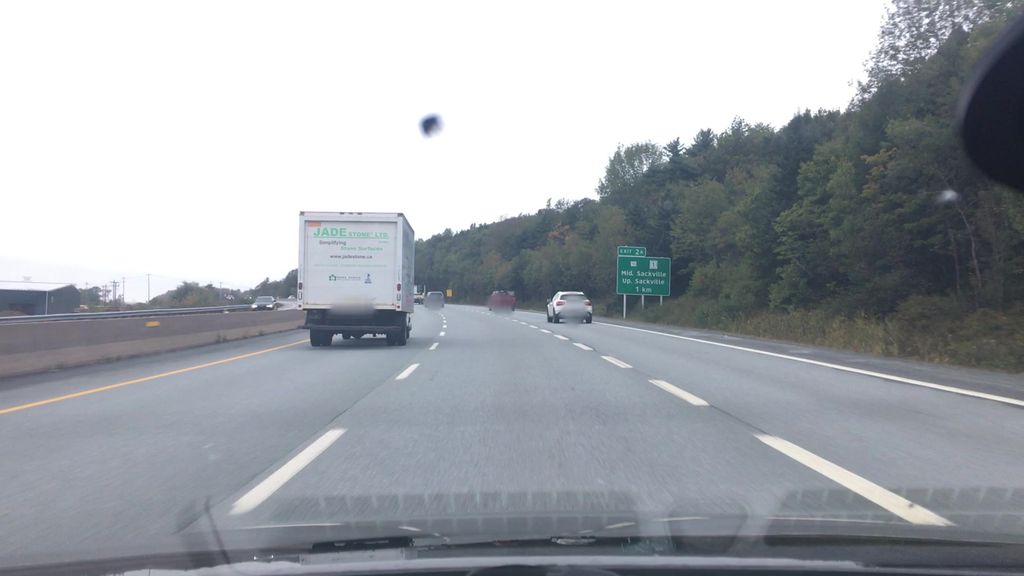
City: halifax